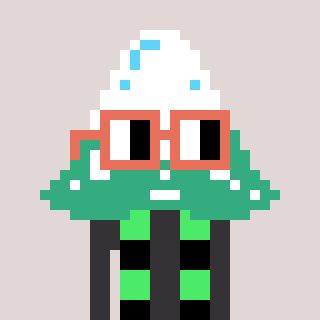
a pixel art character with square orange glasses, a snowy mountain-shaped head and a grayscale-colored body on a warm background